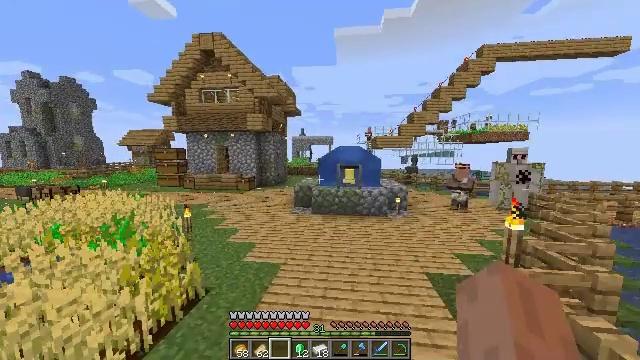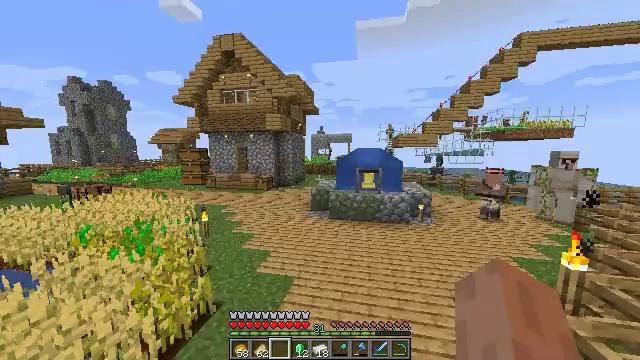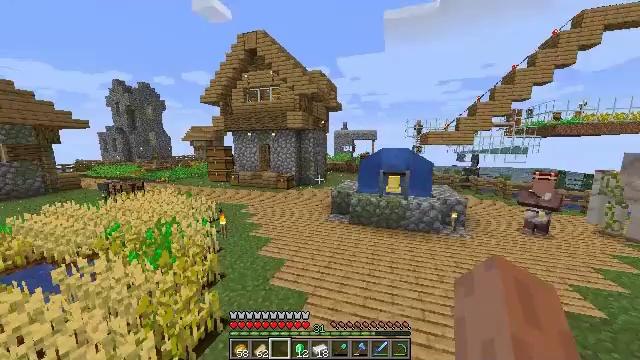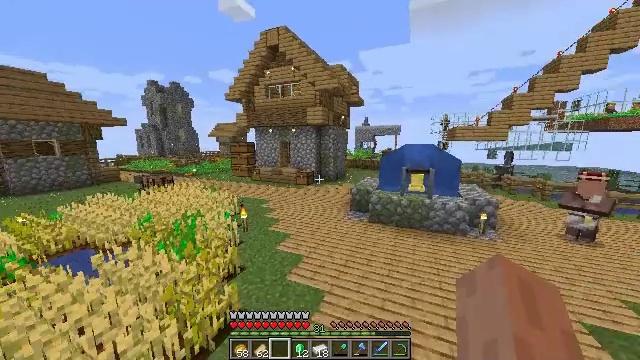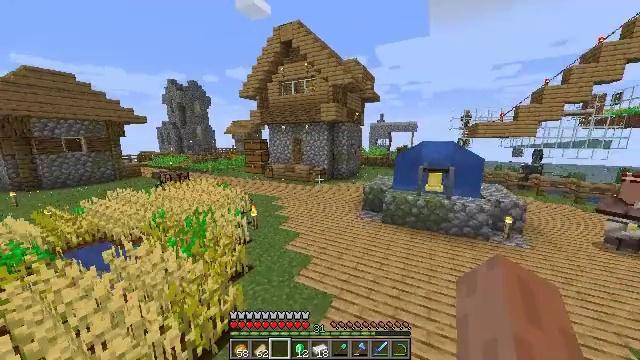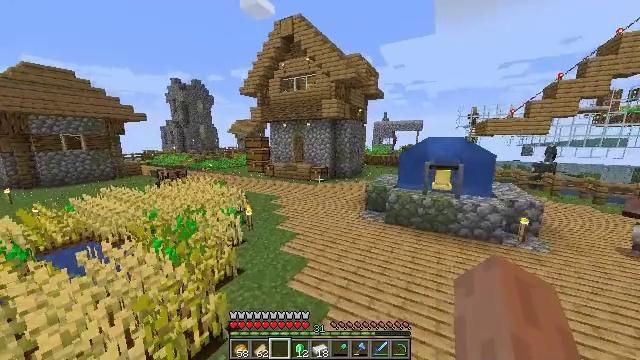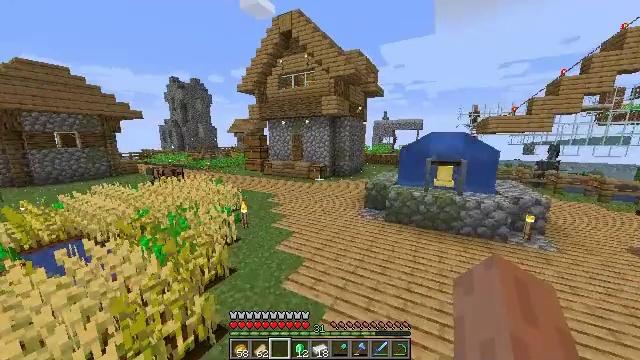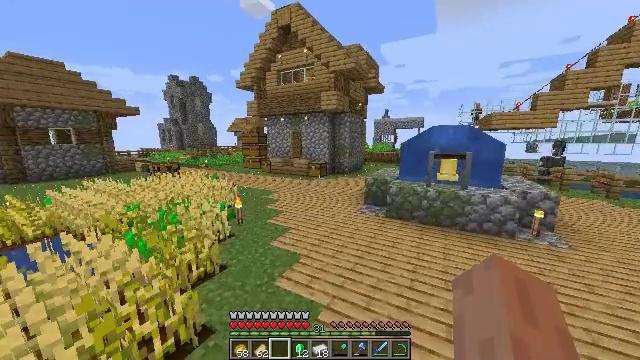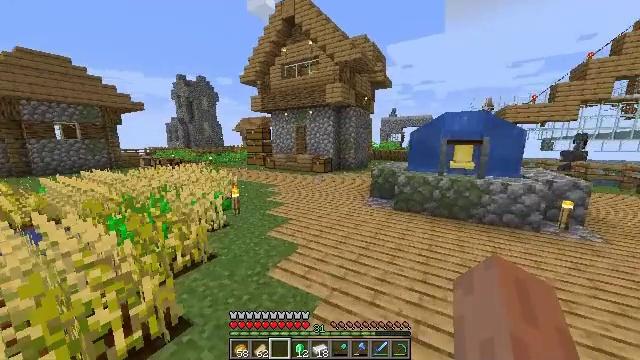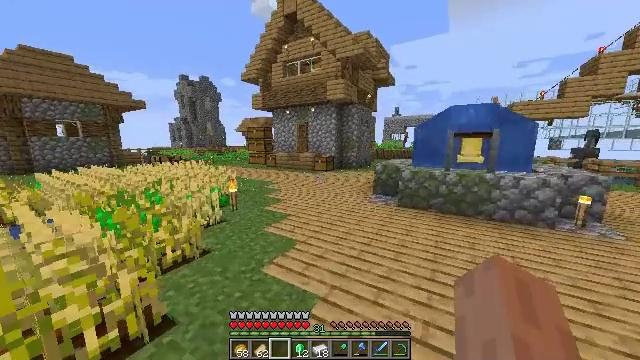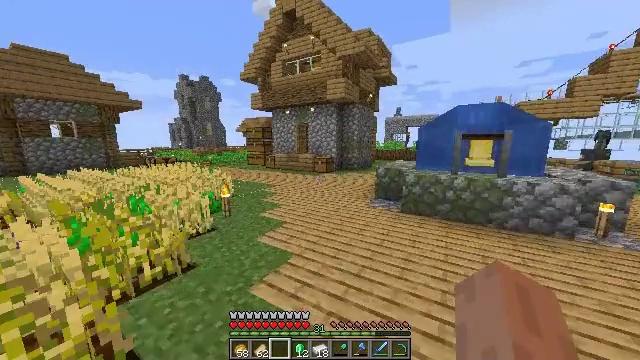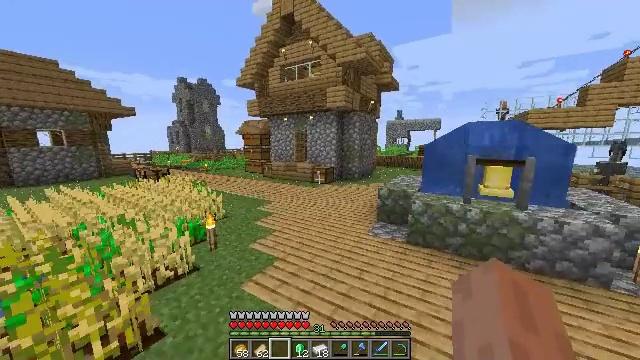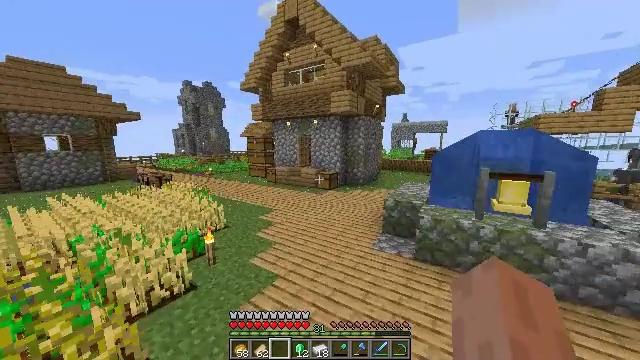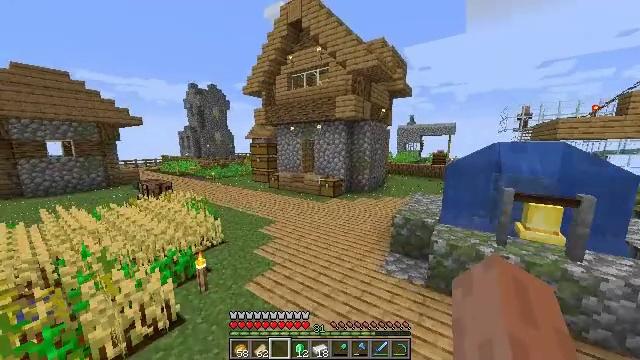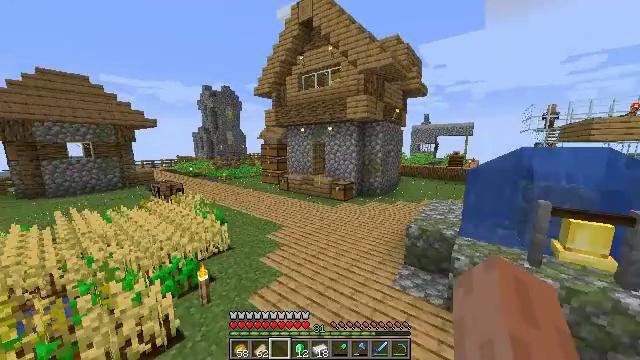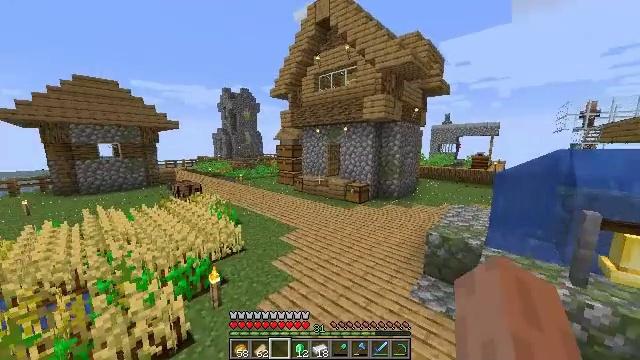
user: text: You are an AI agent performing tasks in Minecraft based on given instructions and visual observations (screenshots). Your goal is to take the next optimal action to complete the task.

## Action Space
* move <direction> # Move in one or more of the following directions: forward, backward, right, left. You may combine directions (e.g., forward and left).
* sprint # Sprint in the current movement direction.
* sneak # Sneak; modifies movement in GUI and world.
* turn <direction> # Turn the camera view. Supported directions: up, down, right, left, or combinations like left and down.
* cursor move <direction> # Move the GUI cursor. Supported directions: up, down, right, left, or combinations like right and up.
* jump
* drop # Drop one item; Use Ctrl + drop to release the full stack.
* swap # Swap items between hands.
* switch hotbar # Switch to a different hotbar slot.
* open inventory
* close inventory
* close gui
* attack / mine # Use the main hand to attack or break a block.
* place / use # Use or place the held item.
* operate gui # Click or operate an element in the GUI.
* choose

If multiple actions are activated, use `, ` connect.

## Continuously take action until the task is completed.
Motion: motion action
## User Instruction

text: Mine the oak fence from the structure.
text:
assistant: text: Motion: move forward, turn left and down, jump
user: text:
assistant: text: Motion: move forward, turn left and down, jump
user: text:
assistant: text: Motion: move forward, turn left and down, jump
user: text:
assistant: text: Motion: move forward, turn left, jump
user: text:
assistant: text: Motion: move forward, turn left, jump
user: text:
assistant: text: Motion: move forward, jump
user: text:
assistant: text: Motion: move forward, jump
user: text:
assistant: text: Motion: move forward, turn left, jump
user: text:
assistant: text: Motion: move forward, jump
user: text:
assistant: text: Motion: move forward, jump
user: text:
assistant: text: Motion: move forward, sprint, jump
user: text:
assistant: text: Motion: move forward, sprint, turn left, jump
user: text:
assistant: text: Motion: move forward, sprint, turn left, jump
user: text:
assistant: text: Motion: move forward, sprint, turn left, jump
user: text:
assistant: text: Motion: move forward, sprint, turn left, jump
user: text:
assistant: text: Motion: move forward, sprint, turn left, jump
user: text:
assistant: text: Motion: move forward, sprint, turn left, jump
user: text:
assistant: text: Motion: move forward, turn left, jump
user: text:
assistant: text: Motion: move forward, turn left and down, jump
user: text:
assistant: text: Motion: move forward, turn left and down, jump
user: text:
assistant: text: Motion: move forward, jump
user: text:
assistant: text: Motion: move forward, sprint, jump
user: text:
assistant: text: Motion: move forward, sprint, jump
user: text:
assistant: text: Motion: move forward, sprint, jump
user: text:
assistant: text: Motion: move forward, sprint, jump
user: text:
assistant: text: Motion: move forward, sprint, jump
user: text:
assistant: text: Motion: move forward, sprint, jump
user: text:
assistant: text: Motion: move forward, turn left, jump
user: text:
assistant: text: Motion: move forward, turn left and up, jump
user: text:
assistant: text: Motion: move forward, jump